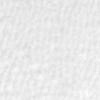
Label: no_change